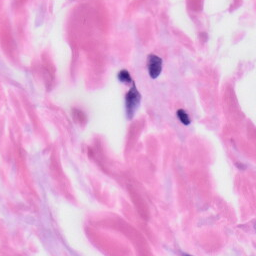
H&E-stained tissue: Skin